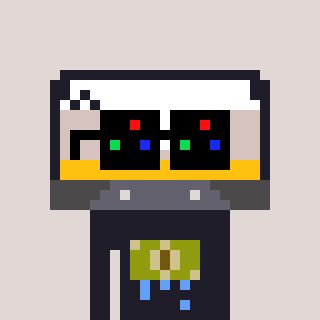
a pixel art character with square black sunglasses, a cassette tape-shaped head and a grayscale-colored body on a warm background